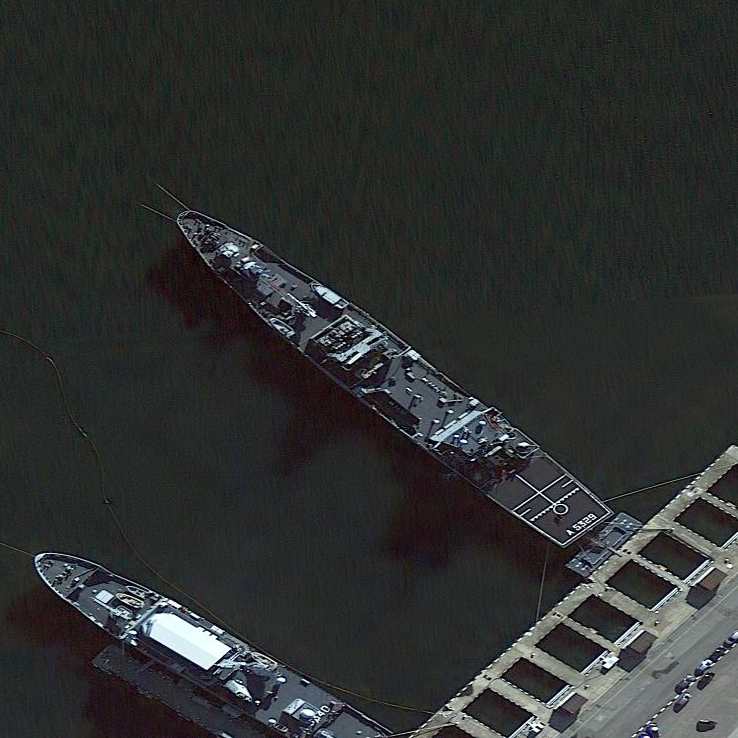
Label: destroyer